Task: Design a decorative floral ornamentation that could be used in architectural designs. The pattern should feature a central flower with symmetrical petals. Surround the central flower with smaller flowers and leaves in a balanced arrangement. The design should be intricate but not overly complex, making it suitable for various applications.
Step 1284:
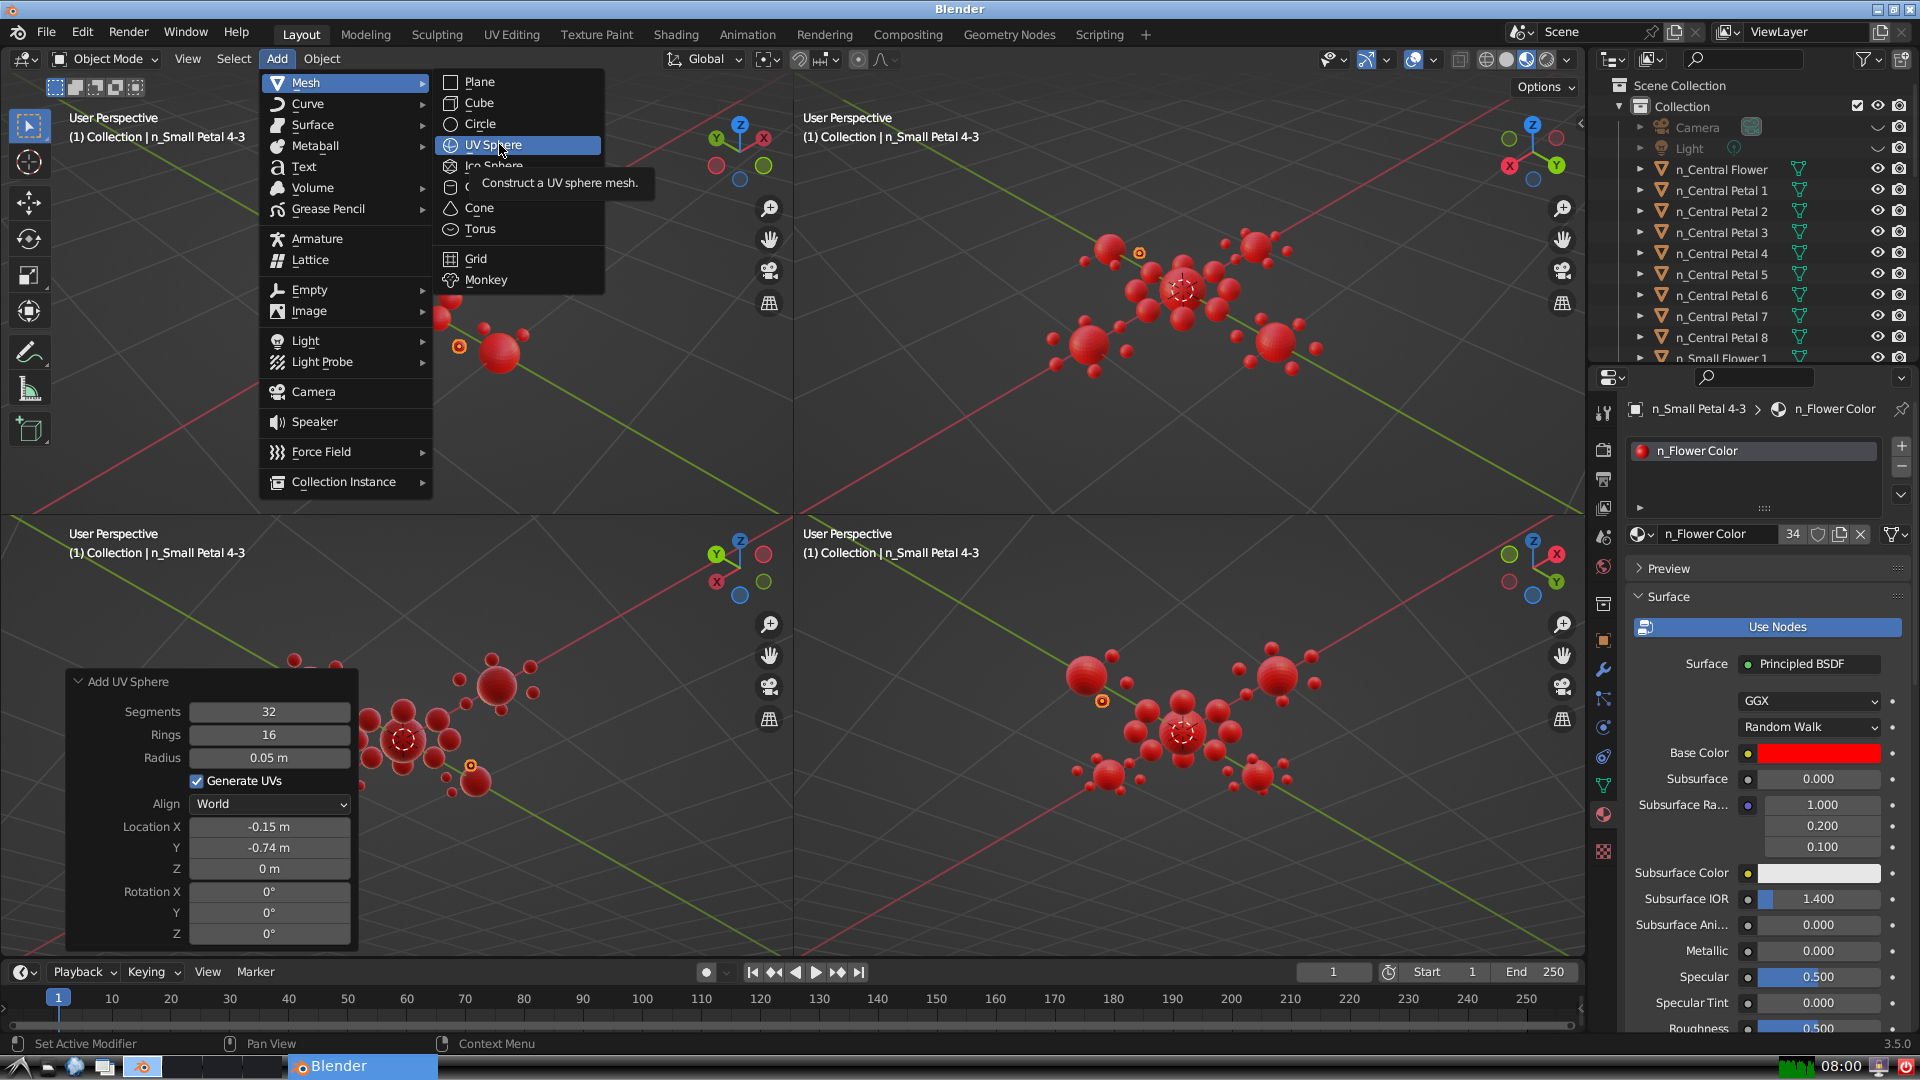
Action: click: no